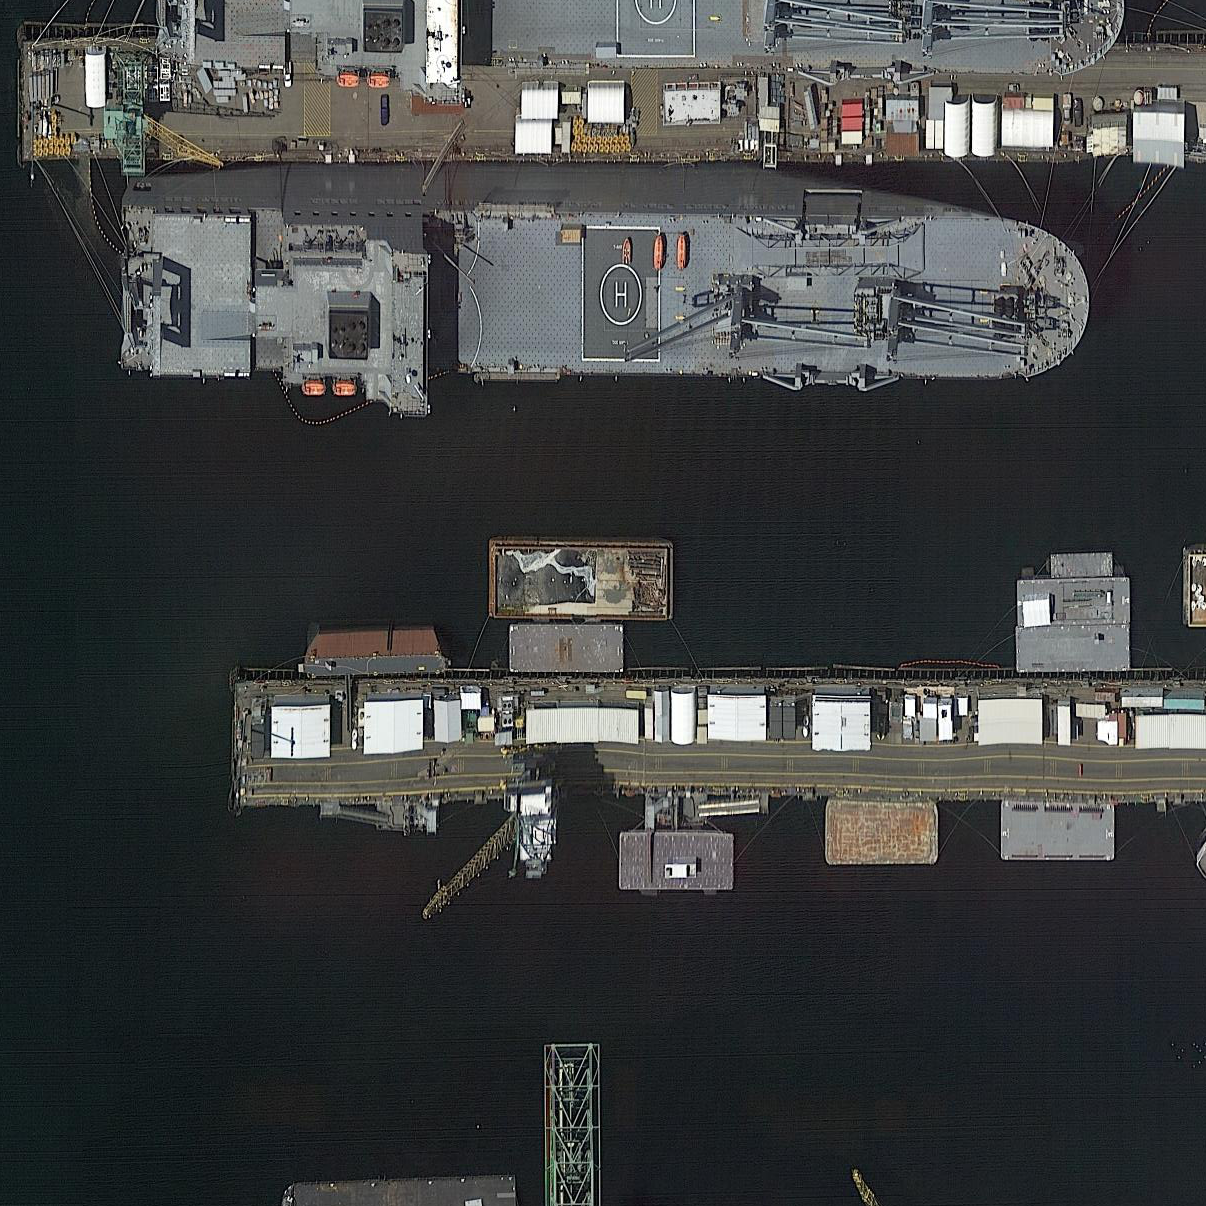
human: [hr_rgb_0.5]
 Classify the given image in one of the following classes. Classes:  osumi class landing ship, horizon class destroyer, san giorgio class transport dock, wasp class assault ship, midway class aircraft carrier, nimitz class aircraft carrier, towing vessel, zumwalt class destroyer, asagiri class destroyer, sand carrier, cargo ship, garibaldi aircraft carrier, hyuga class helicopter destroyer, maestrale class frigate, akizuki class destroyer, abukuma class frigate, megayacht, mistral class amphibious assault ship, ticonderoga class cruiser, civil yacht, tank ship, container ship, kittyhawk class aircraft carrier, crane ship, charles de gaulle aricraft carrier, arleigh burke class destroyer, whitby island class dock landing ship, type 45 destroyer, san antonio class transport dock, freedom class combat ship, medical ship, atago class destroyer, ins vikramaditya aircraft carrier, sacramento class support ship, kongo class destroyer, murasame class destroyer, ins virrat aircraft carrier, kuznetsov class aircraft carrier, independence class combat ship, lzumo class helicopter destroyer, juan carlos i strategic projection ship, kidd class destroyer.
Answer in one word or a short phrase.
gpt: Crane ship